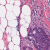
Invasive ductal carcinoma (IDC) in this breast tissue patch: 1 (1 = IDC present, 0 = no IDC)